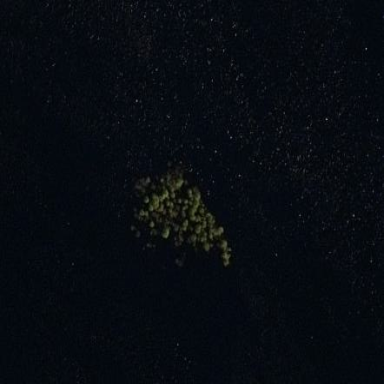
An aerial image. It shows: Islet covered in needle-leaved woodland.